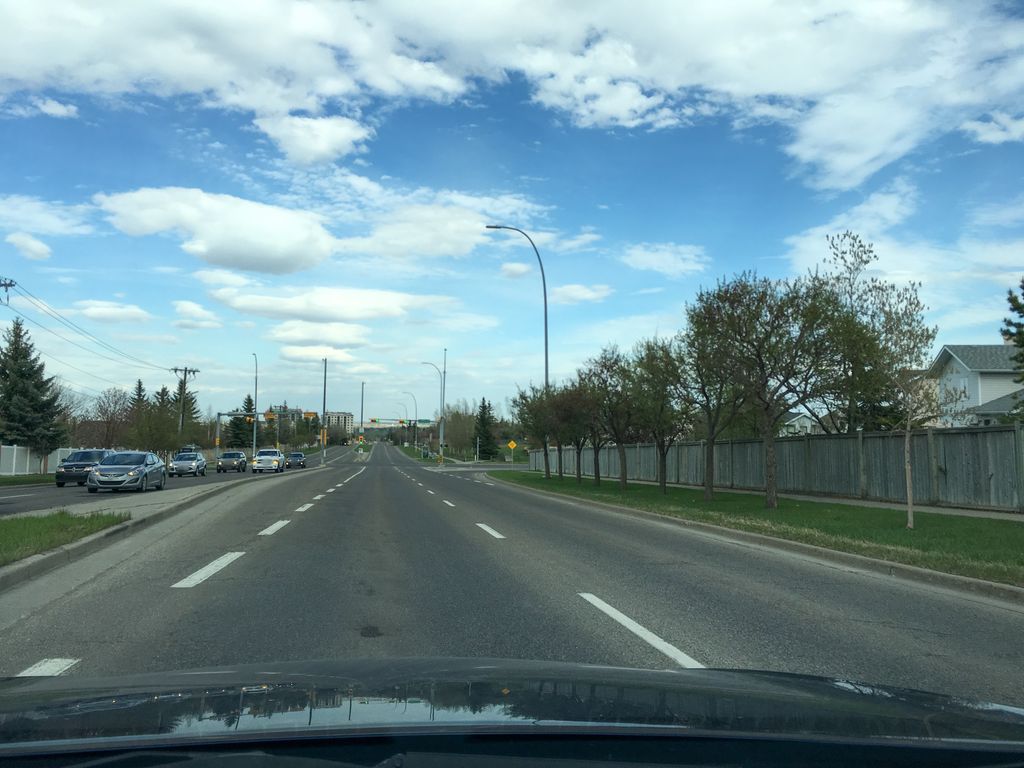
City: calgary